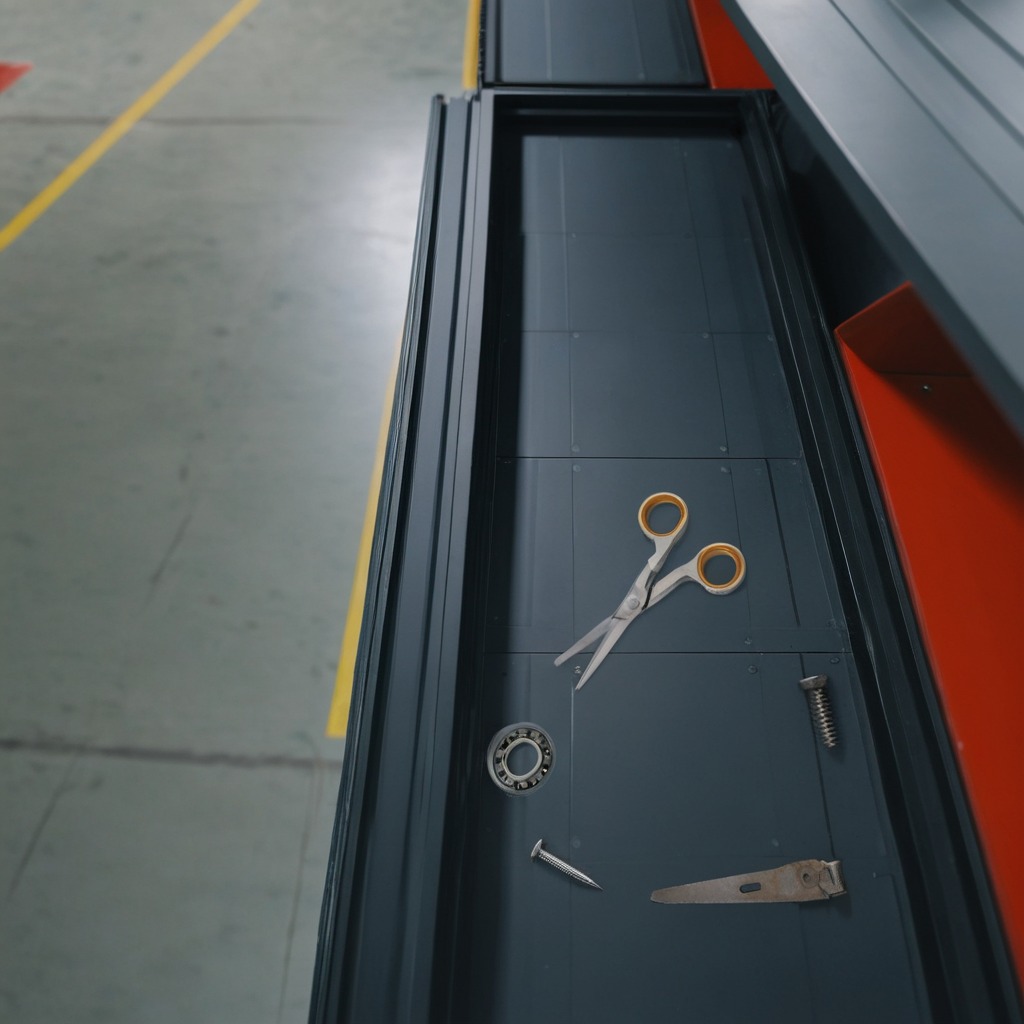
A metal ball bearing, a metal machine screw, an iron nail, a handheld metal saw, and a pair of scissors are lying on the toolbox surface in an airplane hangar workshop 8K.